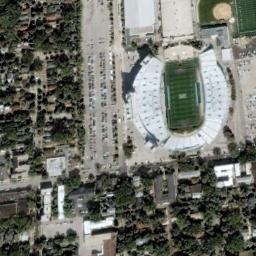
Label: stadium